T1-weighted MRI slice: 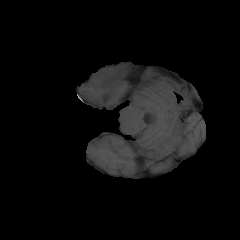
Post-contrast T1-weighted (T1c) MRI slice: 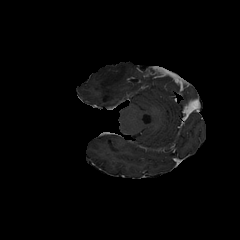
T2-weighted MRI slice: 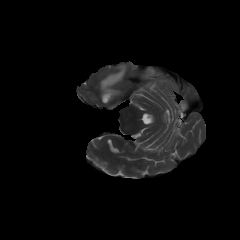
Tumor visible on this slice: yes